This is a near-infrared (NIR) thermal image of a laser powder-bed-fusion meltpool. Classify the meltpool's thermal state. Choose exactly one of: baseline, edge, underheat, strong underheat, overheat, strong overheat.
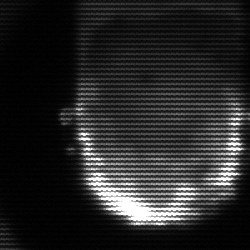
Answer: baseline